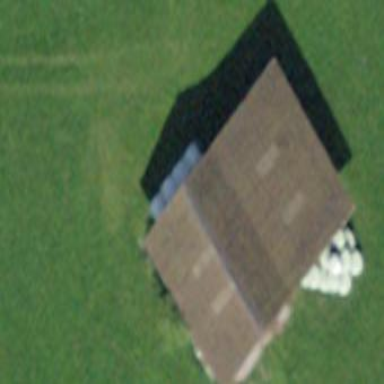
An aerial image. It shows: Barn.